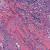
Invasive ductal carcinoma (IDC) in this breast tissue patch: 0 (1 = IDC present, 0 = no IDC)